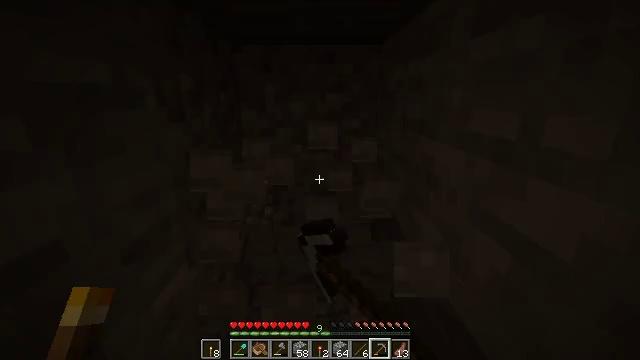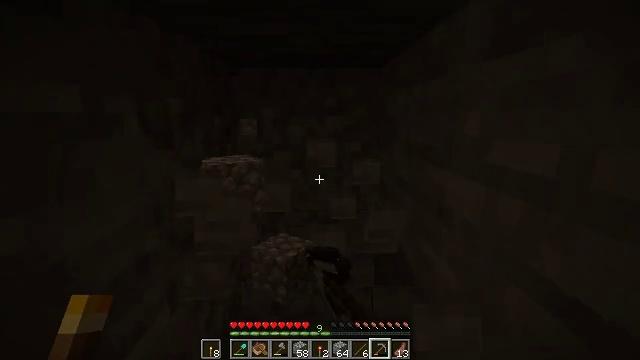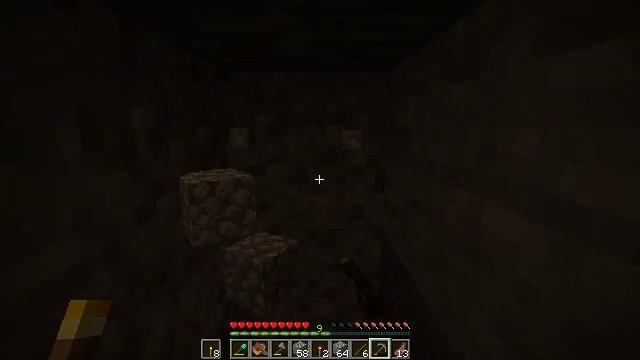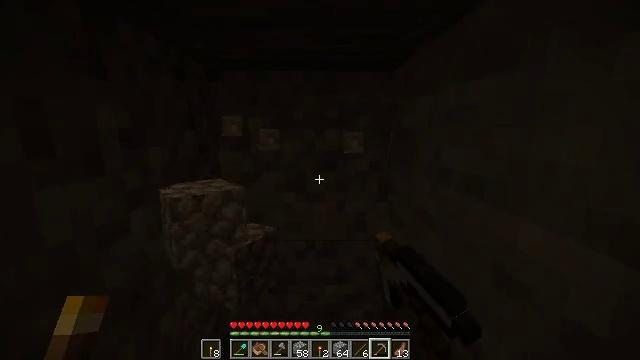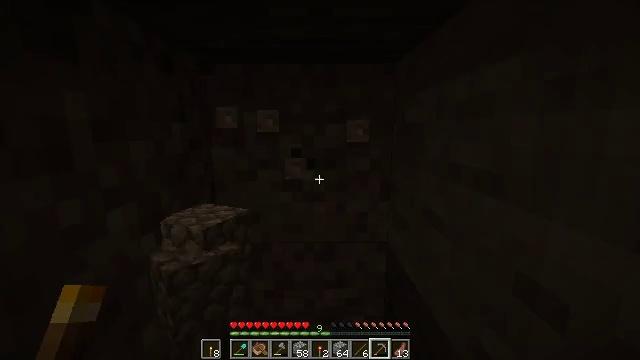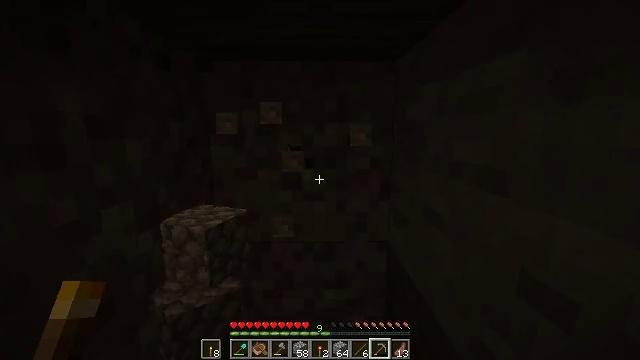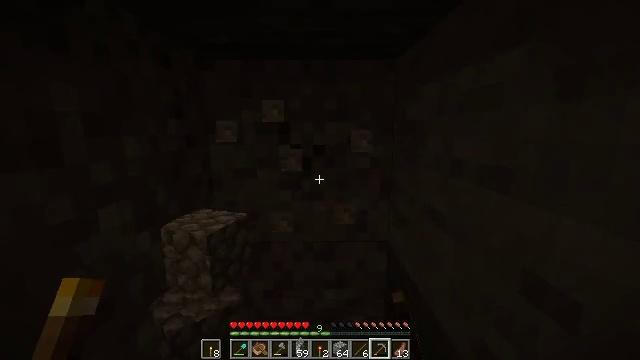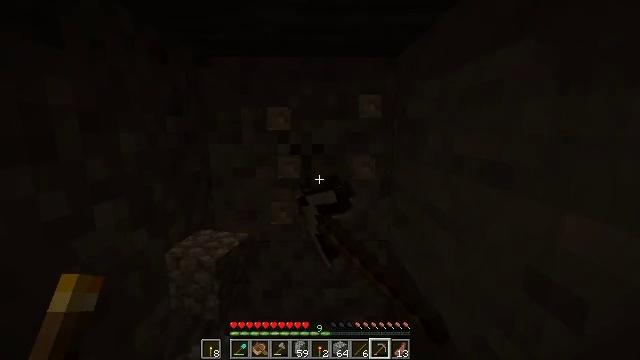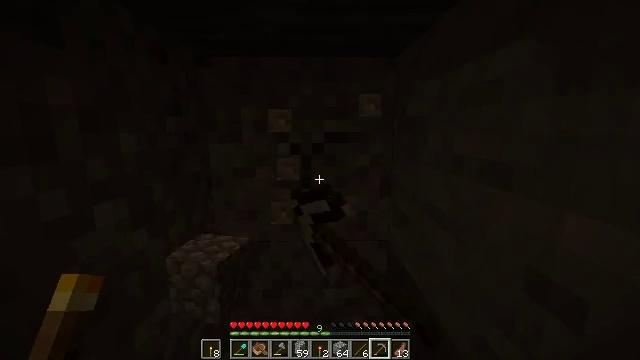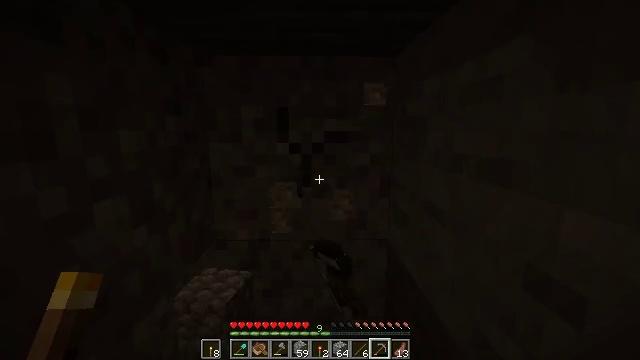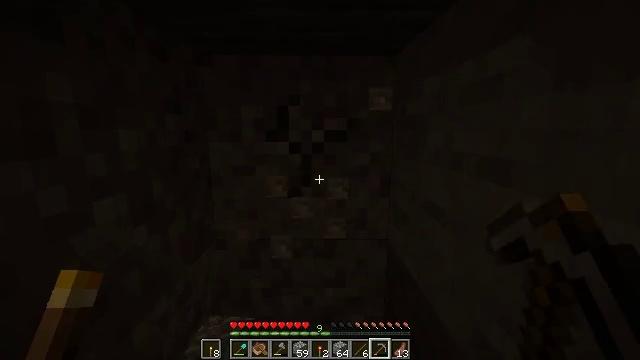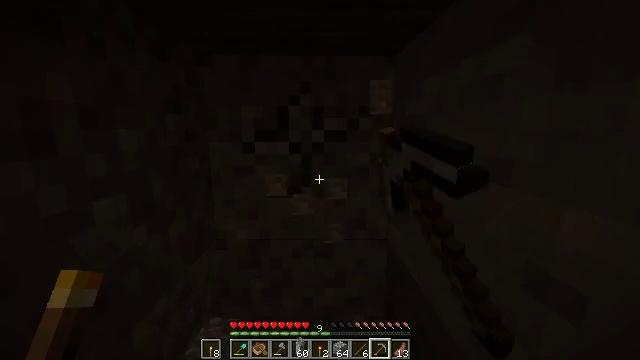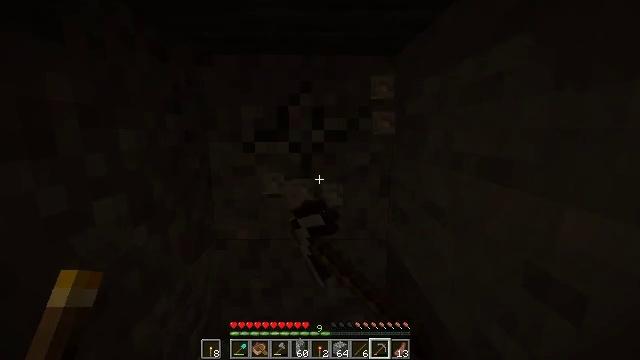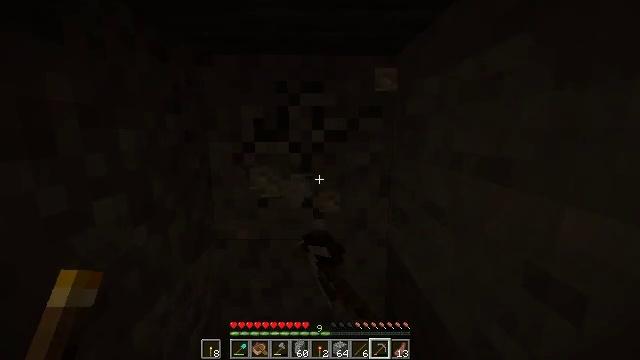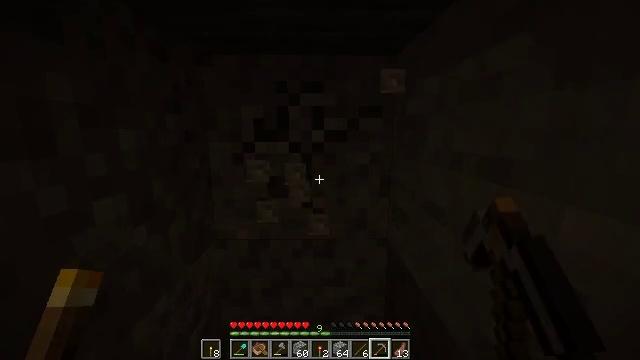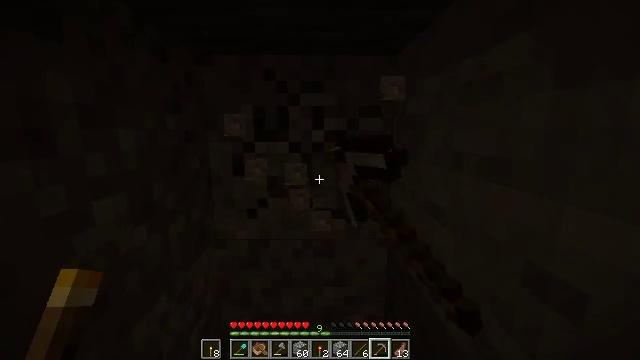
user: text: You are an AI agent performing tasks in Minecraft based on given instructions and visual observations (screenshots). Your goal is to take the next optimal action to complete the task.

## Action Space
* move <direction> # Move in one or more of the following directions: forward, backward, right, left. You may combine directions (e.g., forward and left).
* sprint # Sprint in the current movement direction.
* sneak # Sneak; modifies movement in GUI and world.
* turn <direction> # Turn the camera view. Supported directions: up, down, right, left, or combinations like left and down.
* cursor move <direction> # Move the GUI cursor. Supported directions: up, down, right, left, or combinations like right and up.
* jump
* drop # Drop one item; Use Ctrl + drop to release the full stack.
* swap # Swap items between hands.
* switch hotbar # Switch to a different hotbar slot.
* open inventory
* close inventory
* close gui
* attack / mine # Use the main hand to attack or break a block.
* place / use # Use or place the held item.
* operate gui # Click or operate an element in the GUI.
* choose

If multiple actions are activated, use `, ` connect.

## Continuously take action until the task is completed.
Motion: motion action
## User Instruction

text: Dig through gravel to clear a path.
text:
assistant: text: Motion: move forward, turn up, attack / mine
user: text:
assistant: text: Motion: turn up, attack / mine
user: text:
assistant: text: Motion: attack / mine
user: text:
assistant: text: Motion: attack / mine
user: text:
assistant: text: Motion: attack / mine
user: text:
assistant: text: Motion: attack / mine
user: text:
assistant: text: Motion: attack / mine
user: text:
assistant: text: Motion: attack / mine
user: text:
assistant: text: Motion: attack / mine
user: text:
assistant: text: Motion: attack / mine
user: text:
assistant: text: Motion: attack / mine
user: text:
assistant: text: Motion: attack / mine
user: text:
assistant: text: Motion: attack / mine
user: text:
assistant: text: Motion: attack / mine
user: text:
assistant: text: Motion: attack / mine
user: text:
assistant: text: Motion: attack / mine
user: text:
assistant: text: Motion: attack / mine
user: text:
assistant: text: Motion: attack / mine
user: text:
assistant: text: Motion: attack / mine
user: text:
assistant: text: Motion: attack / mine
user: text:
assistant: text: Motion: attack / mine
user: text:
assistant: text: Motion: no_op
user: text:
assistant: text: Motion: no_op
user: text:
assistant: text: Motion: no_op
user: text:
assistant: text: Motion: no_op